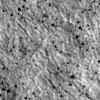
Atmospheric dust classification: not_dusty